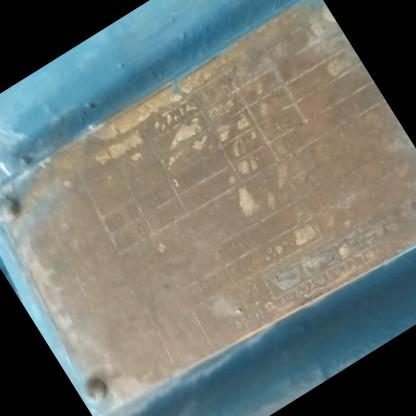
Klasa: tabliczka-znamionowa